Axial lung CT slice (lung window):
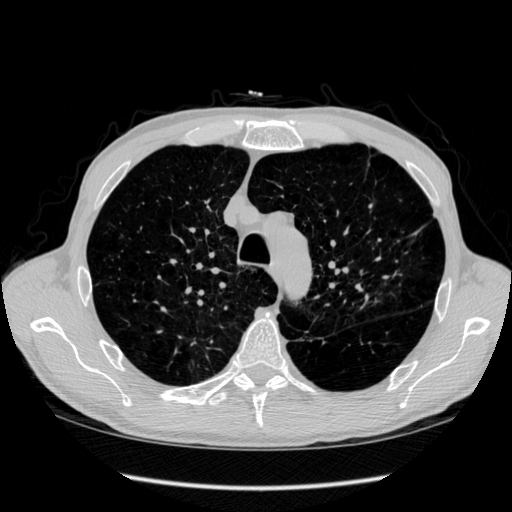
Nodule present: no